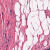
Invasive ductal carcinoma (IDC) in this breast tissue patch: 0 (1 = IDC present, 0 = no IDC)